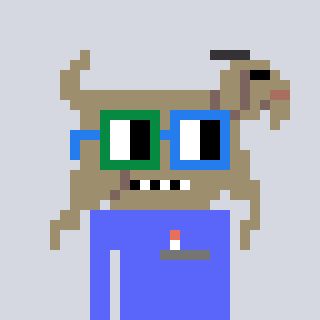
a pixel art character with square green and blue glasses, a goat-shaped head and a purple-colored body on a cool background